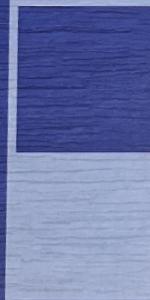
Label: Empty